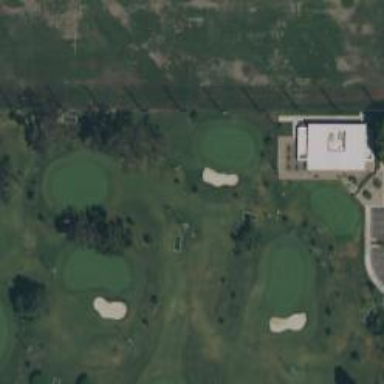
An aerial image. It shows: Golf course surrounded by greenery.